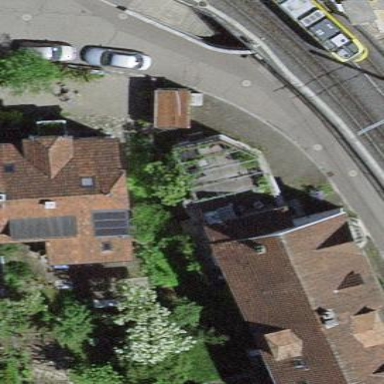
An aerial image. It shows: Garage building.